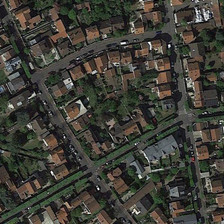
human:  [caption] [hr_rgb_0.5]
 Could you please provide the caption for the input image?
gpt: we can see compactly built houses as well as gardens in the quadrangle blocks surrounded by trees .

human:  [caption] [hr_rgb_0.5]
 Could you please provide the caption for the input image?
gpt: we can see compactly built houses as well as gardens in the quadrangle blocks surrounded by trees .

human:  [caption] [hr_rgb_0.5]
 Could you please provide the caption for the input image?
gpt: we can see compactly built houses as well as gardens in the quadrangle blocks surrounded by trees .

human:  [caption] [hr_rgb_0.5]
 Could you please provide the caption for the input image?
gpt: we can see a dense residential area where roofs are mostly red .

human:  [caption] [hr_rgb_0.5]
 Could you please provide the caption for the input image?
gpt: many buildings and green trees are in a dense residential area .